Question: What portal?
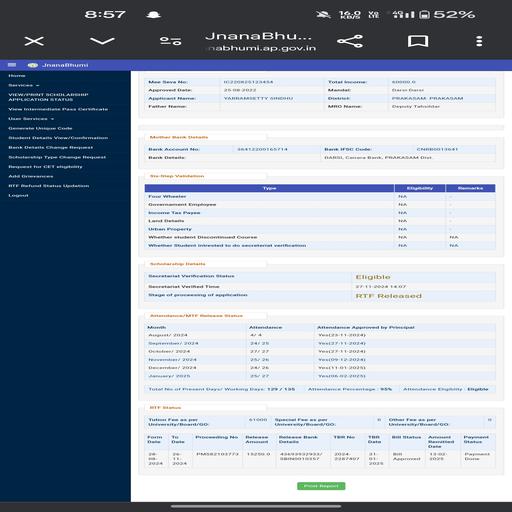
Answer: JnanaBhumi portal.